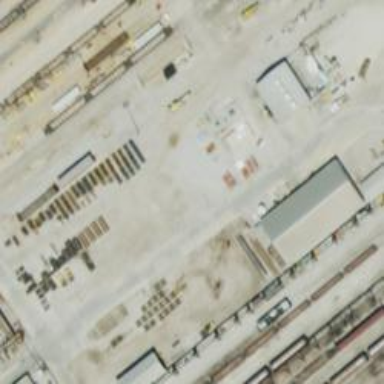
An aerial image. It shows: Railway yard.